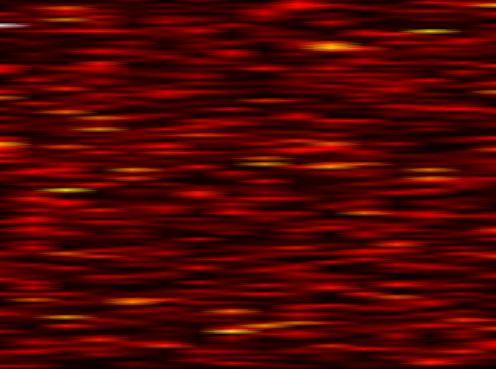
Label: OFDM